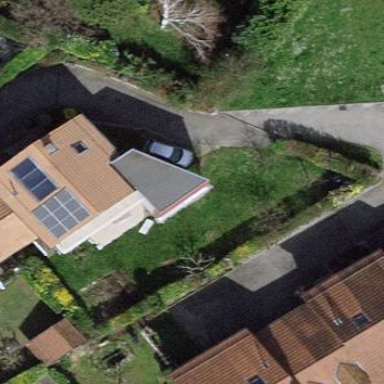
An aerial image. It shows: Garden enclosed by fence.